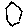
Label: hexagon